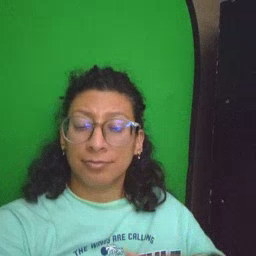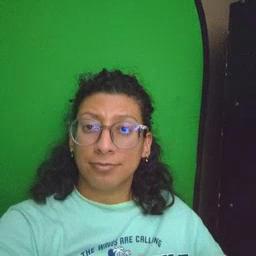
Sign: hungry